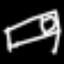
Label: bed